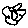
Label: flower